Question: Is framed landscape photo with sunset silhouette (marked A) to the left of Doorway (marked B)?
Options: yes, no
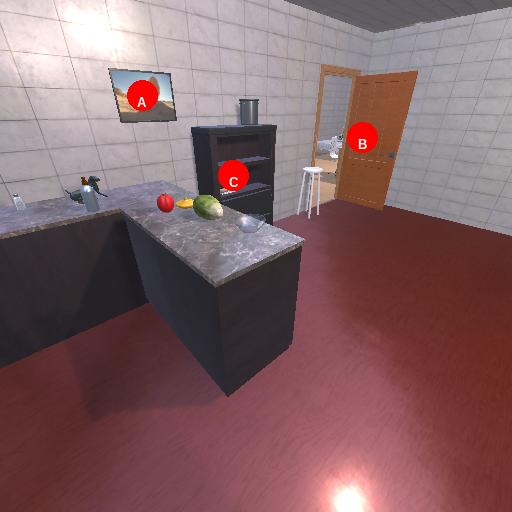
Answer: yes